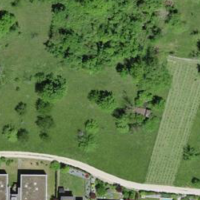
EUNIS habitat code: 25
Species observed at this site:
Salvia pratensis